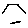
Label: hexagon